Current action and preconditions to check: trajectory_clear

Your task: For each precondition in the list above, predict whether it will hold at this action.

Consider the current scene as observed from the mobile robot's camera, and analyze the predicted future states of all dynamic agents (e.g., people, animals, vehicles, or any moving entities) within the NEXT SECOND.

IMPORTANT: Only answer "very likely" if you are absolutely certain—based on strong, clear evidence—that a dynamic agent will violate the precondition in the predicted future state. Do NOT answer "very likely" for unlikely, ambiguous, or low-probability risks.

Ask yourself for each precondition: Is there a high probability, with clear and convincing evidence, that the predicted future states of any dynamic agent will interfere with the predicted future state of the currently executing action within the NEXT SECOND, causing that precondition to fail?

Assess the risk level based on these predictions. Use "likely" or "very likely" if motions create a clear risk of interference.

Use "neutral" or "improbable" if agents are nearby but their predicted paths are clearly diverging or non-conflicting.

Failure Risk Categories: "very improbable", "improbable", "neutral", "likely", "very likely"

Answer Format: Output ONLY the probability_of_failure value from these categories: "very improbable", "improbable", "neutral", "likely", "very likely"

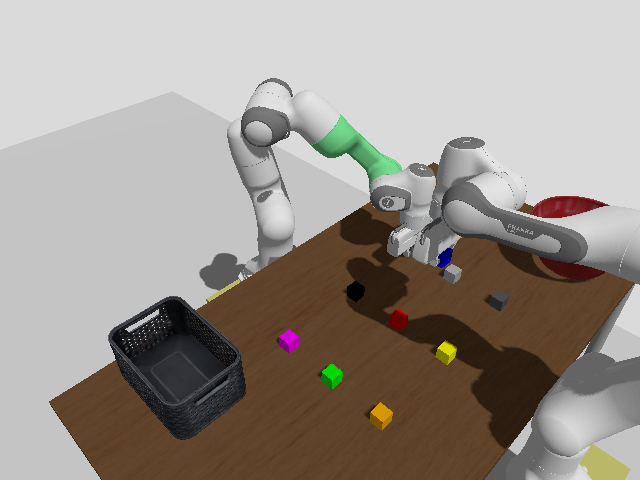

Answer: very improbable